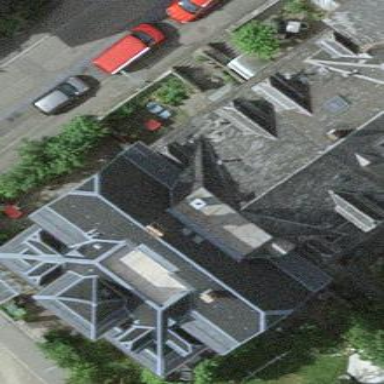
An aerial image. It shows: Residential building.